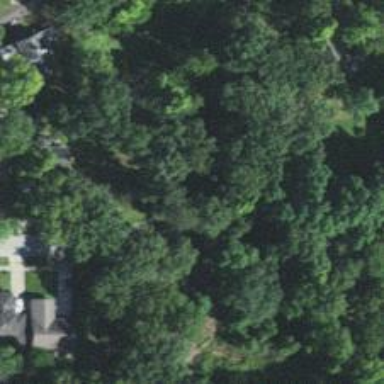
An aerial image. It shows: Driveway.